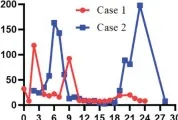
Clinical evolutions after infusion of anti-CD19 and anti-CD22 CAR T-cell cocktail in patients. (B) Levels of IL-6 after CAR T-cell infusion.
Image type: pathology (immunostaining)